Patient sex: F
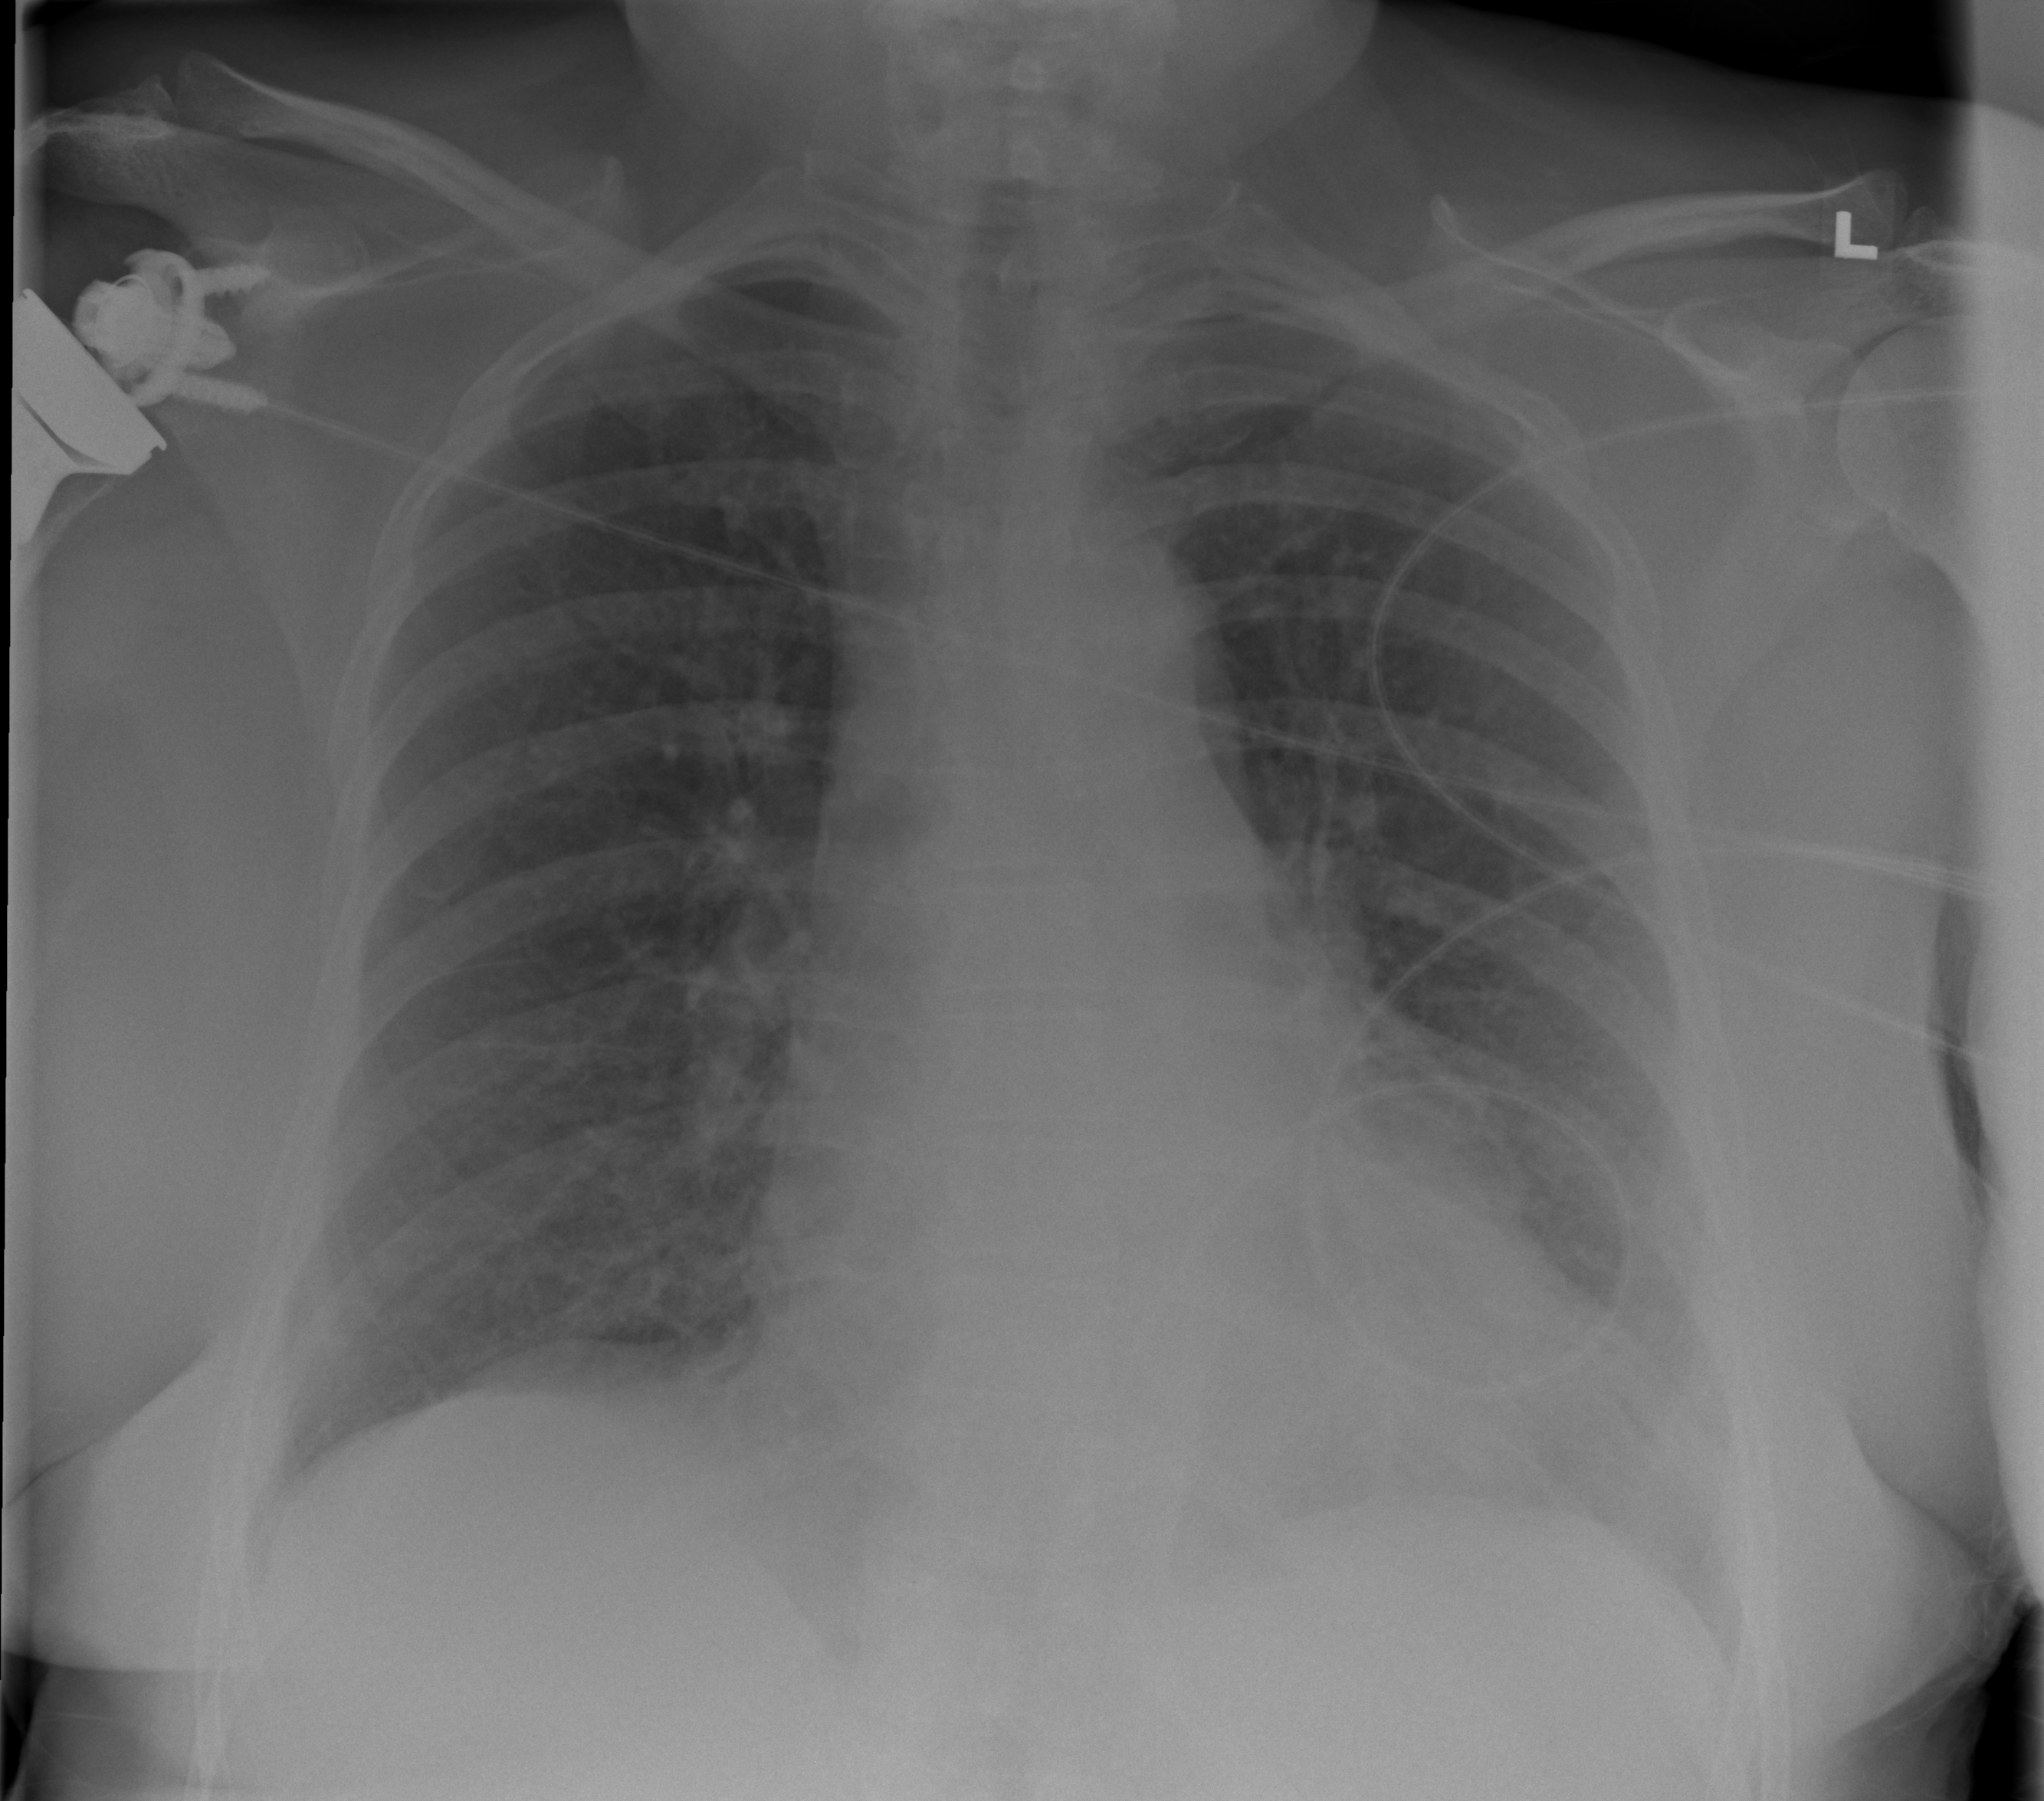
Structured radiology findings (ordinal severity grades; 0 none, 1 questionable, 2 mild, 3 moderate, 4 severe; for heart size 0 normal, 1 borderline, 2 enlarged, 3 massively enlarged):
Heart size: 2
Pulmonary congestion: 2
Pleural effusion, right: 0
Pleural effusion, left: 0
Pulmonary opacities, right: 0
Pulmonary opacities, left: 0
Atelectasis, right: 0
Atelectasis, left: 2